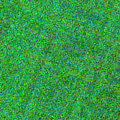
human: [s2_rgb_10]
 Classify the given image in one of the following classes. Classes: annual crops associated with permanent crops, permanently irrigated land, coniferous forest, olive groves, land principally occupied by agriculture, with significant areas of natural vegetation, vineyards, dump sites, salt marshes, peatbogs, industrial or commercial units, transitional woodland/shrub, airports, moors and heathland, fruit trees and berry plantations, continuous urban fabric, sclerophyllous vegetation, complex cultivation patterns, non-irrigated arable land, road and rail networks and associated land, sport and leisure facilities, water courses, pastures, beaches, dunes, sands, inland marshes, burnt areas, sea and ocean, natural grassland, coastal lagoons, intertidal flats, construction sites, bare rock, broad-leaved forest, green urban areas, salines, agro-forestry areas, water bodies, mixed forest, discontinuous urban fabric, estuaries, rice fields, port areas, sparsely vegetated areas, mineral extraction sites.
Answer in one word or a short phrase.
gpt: sea and ocean